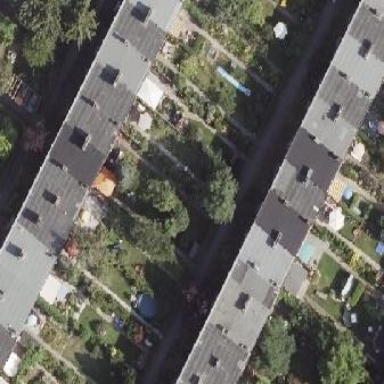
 designed for leisure activities on land."